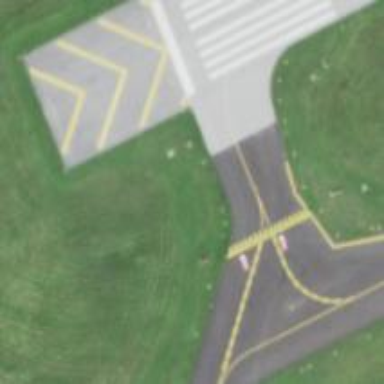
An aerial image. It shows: Image of taxiway at airport.